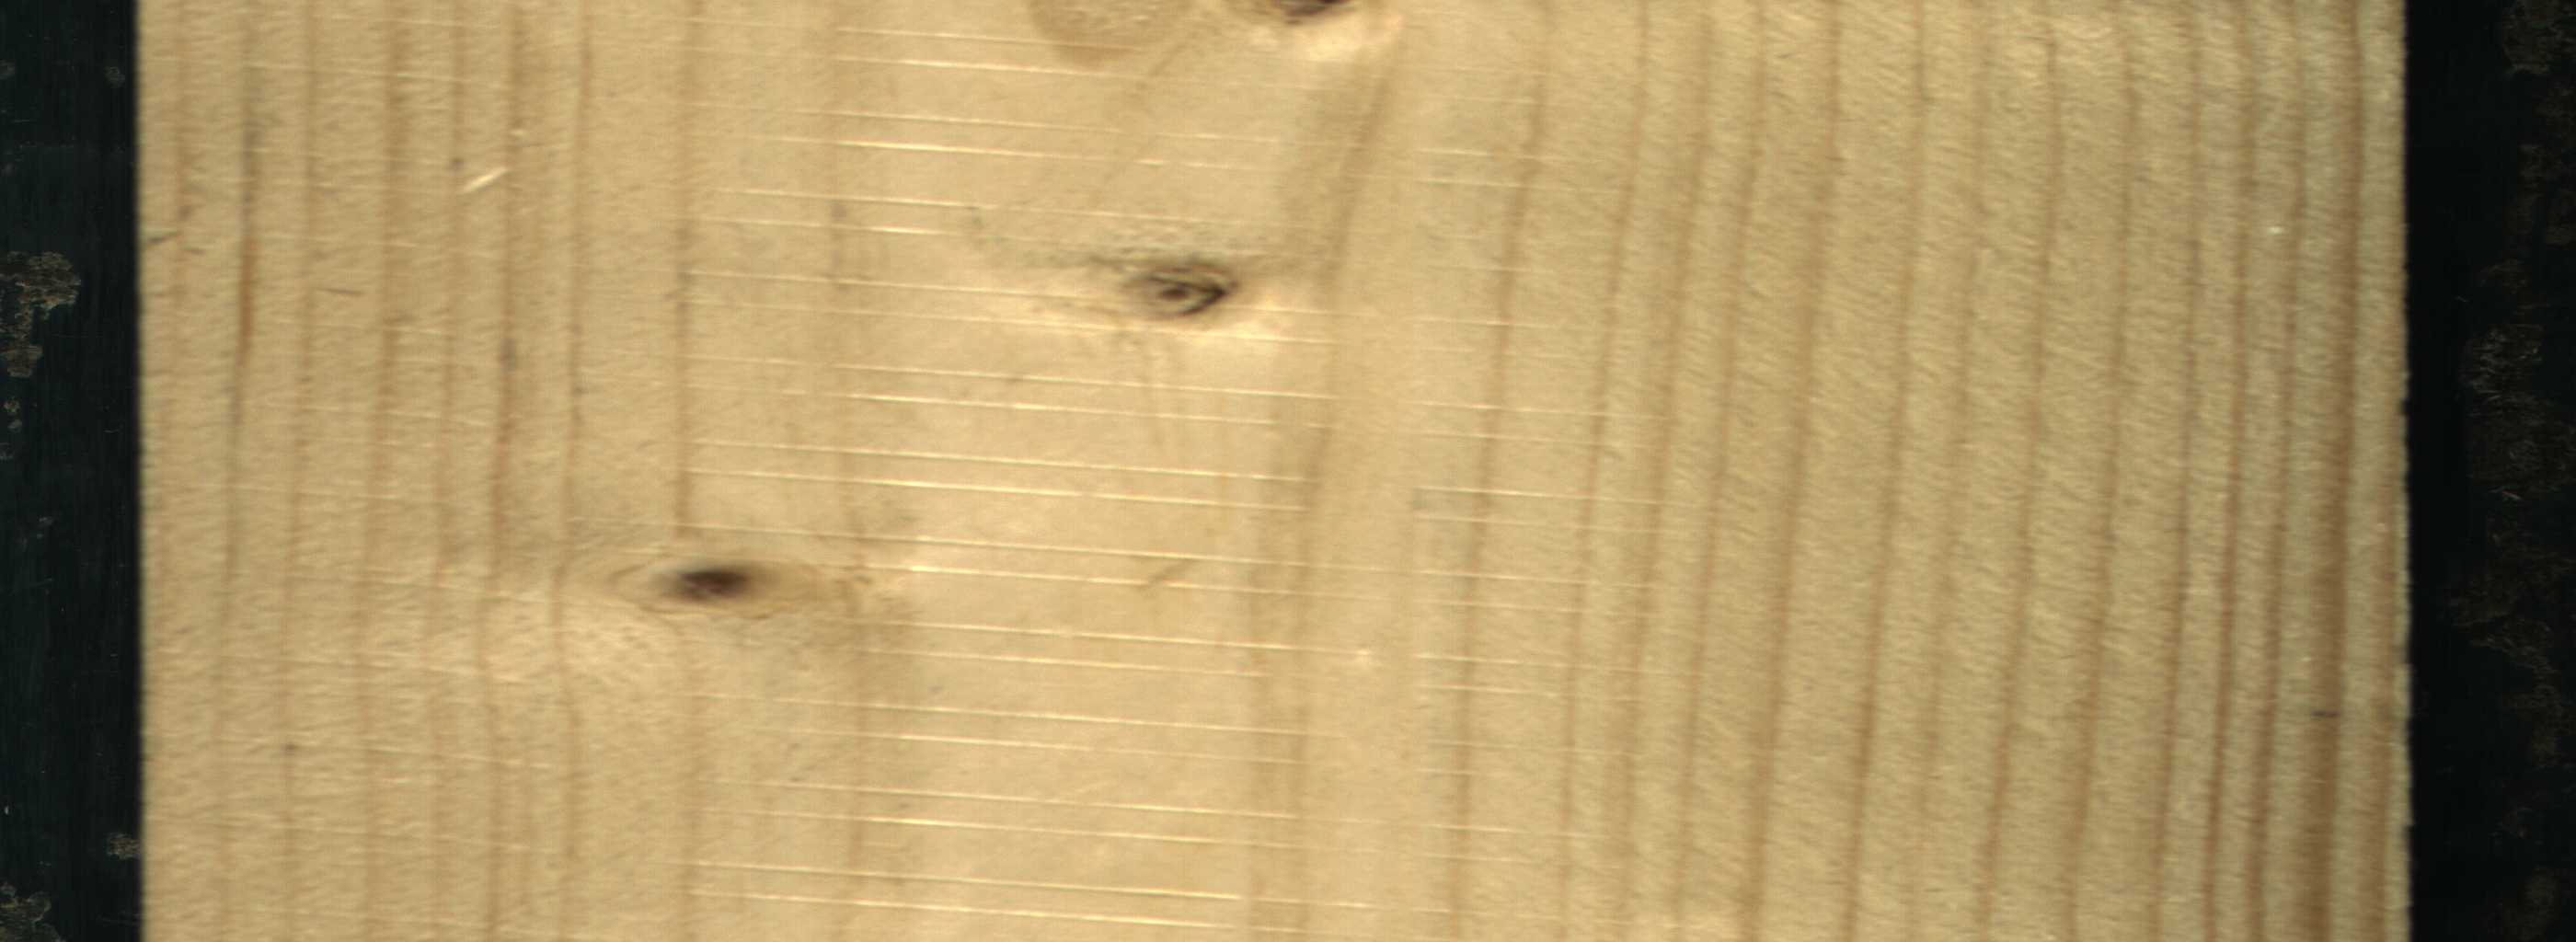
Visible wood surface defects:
Live_Knot
Live_Knot
Live_Knot